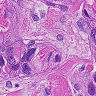
Metastatic tissue present: yes